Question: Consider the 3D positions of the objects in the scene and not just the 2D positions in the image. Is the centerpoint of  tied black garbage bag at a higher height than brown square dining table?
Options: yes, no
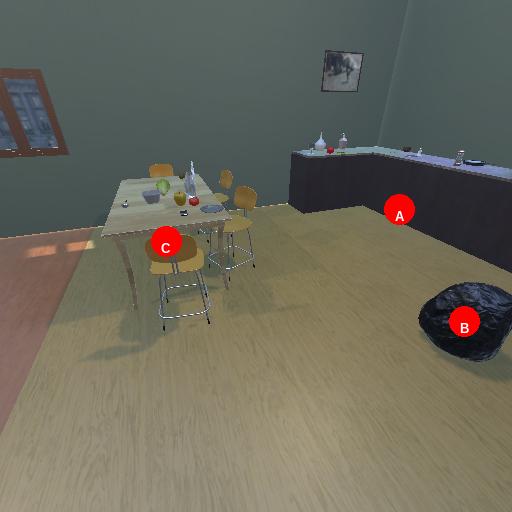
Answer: yes